Question: Could someone please help me to figure out How to get the summary for every month from the grid in Excel? Please find the following image for the information. Thank you in advance.

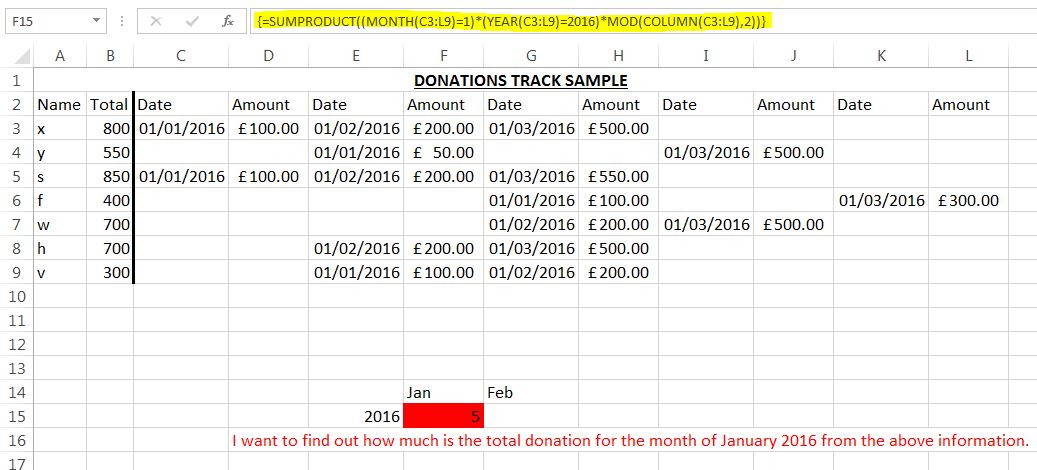
Answer: You try with the below formula
'''
=SUMPRODUCT((YEAR(C3:L9)=2016)*(MOD(COLUMN(C3:L9),2)=1)*(MONTH(C3:L9)=1)*(D3:M9))
'''
The above formula is for January. You may need to change the month number 1 in 'MONTH(C3:L9)=1' to 2 for Feb and 3 for Mar and so on.